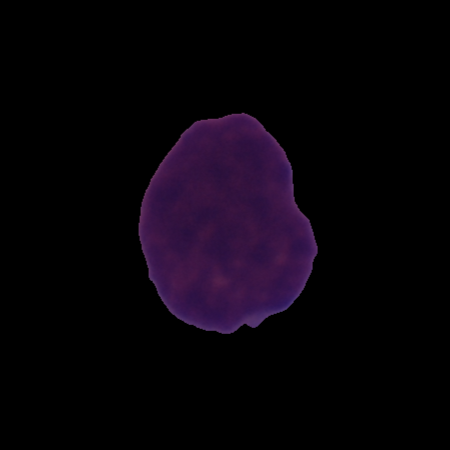
Label: cancer